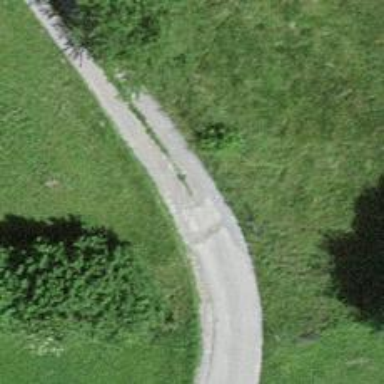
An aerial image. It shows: Service road on bridge with grade 3 tracktype.